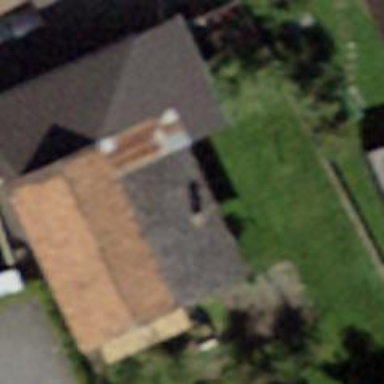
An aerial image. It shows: Rural barn.